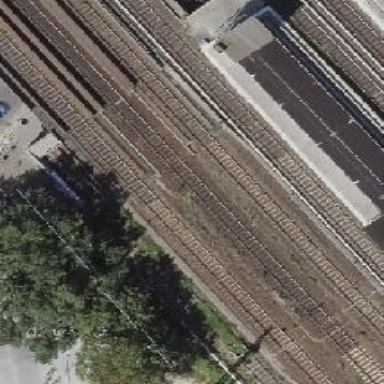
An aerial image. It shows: Railway milestone.